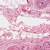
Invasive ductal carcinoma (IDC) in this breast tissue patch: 0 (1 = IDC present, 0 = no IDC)